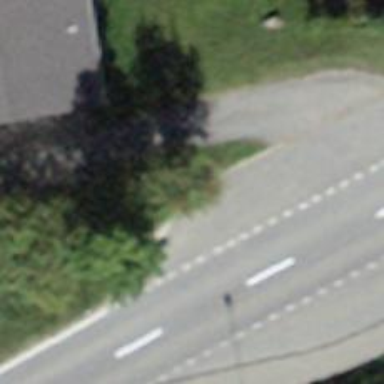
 serving as platform for public transportation."